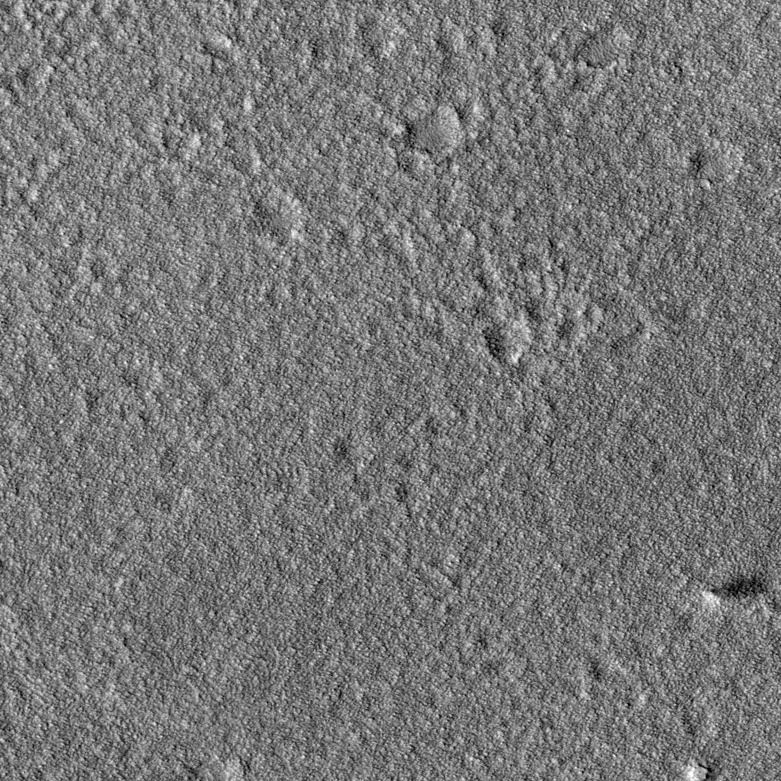
Label: dustdevil